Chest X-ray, PA view. Patient: 43 years old, sex M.
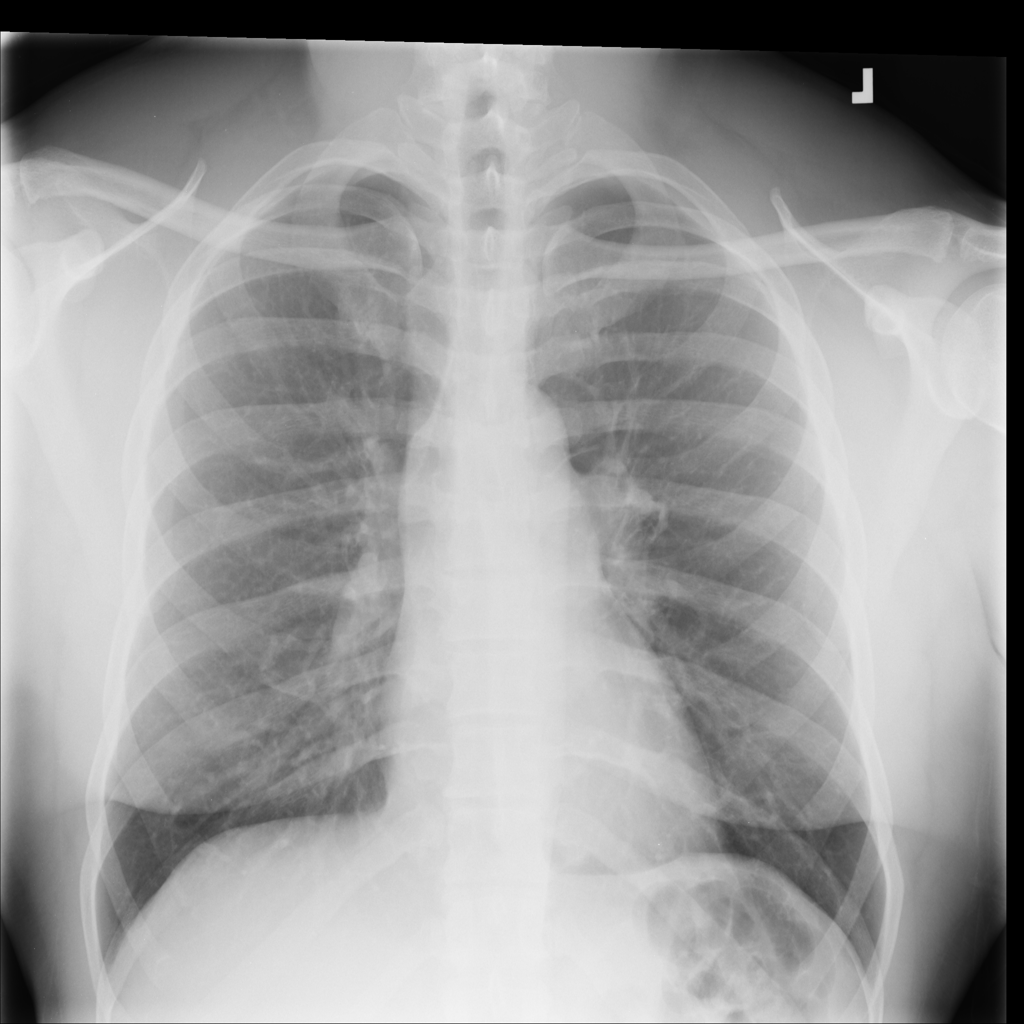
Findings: No Finding